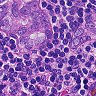
Metastatic tissue present: yes